Question: Hi I'm currently working on an audio waveform editor written in pure HTML5 w/ Javascript.
I've made some progress using the '<audio>'.MozAudioAvailable event from <URL>, to get the data in each frame and draw them on a canvas. However with MozAudioAvailable I can only get the frame which it is NOW playing.
As a waveform editor, my program have to seek and preprocess the data about several seconds PRIOR TO the currently playing, i.e. when playing 00:05:00, my program should probably be showing the waveform from 00:04:50 to 00:05:10, so I have to preprocess the data between 00:05:00 and 00:05:10 before they got played.
I've searched the Internet to get a solution (not restricted to the Mozilla approaches, Chrome or Opera ones are also accepted), but got no answer. The preload property and onprogress event doesn't help. Now I'm trying to make another '<audio>' tag which plays the same music as the original one, but several seconds faster to get the data in advance. However the solution is quite dirty as you seen.
I'm wondering if HTML5 group is working on some more flexible ways to deal with the multimedia objects, or if some browser development team is working on this. If you have any idea or experience on this topic, plz give me some instructions. Thx.
UPDATE:
Maybe I have not described my question clearly. Below is a picture taken from Audacity which may demonstrate my target.

The vertical line at about 1:55.10 indicates the frame currently playing. For frames to the left of the line, I can use the historical frames saved by my program. But for frames to the right of the line, which have not yet been played, I'm not able to get them before they've been played.
An ugly solution may be to add another '<audio>' tag which plays faster than the original one (should be playing 1:55.90 in the screenshot) so that I can get the frames to the right of the vertical line. But that's ugly, and not easy to implement, isn't it?
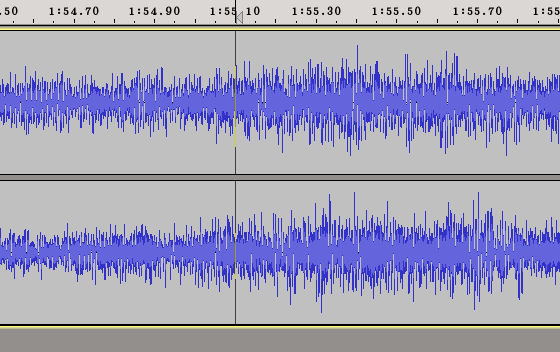
Answer: From <URL>
The data you're looking for is in the framebuffer property of the event object passed to your listener function
To access a particular section of historical data, simply cache previous framebuffer captures yourself
'''
var channels,
rate,
frameBufferLength,
samples;
function audioInfo() {
var audio = document.getElementById('audio');
// After loadedmetadata event, following media element attributes are known:
channels = audio.mozChannels;
rate = audio.mozSampleRate;
frameBufferLength = audio.mozFrameBufferLength;
}
function audioAvailable(event) {
var samples = event.frameBuffer;
var time = event.time;
for (var i = 0; i < frameBufferLength; i++) {
// Do something with the audio data as it is played.
processSample(samples[i], channels, rate);
}
}
'''
ADDENDUM:
OK, so you need your program to look into the future. As far as I know, this isn't doable unless you can use some kind of clever preload solution (although I suspect this won't work either - perhaps a subscription to the moz mailing list may enable you to request this as a future feature).
I still don't know what exactly it is you're trying to do, but I have an HTML5 player that uses a drawn waveform background and draws an oscilloscope during playback using RAW audio data which I rip from the audio file myself on the server - I don't use the mozilla API because I want it to work in all ogg-supporting browsers, so I load a separate data blob altogether. This of course means a) it is not pure HTML5 and Javascript, and b) my player only plays files that originate from my server. In any case, the stages are:
1) Use a command-line utility (I recommend sox) to extract the RAW data - I downmix it to mono, 8-bit 1khz PCM which is relatively small yet high enough resolution to be useful (1kb/sec). If you want to keep it (to draw an oscilloscope during playback in non-mozilla browsers) cache it in a database as a blob.
2) Use the RAW PCM to draw a PNG of the wave using php_gd, and cache that (for your player background)
3) if using the RAW data then you can load it into javascript as a base64-encoded string
It is not impossible for you to do this even with external audio files if you use your server simply as a proxy to extract the RAW data, but then you will need to take care of the security issues that introduces.
If this applies to you at all then let me know and I'll post some source code for these.
The program in question will be released as an open source project at <URL> as soon as I've tidied it up a bit.
P.S. screenshot of this in action is at bottom of page of link above